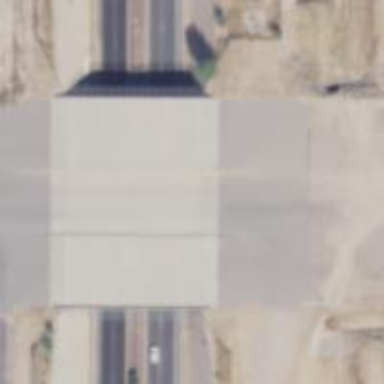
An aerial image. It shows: Bridge over taxiway at the airport.